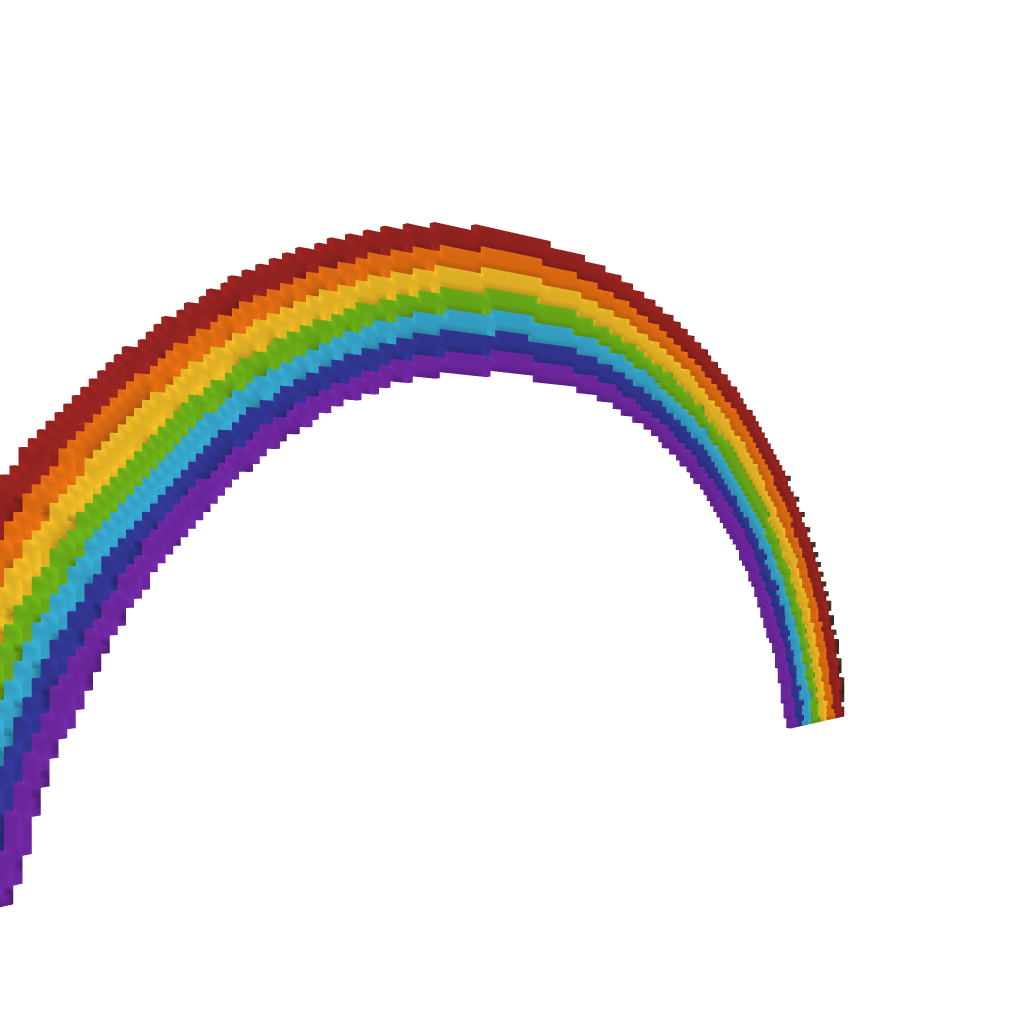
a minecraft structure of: Rainbow